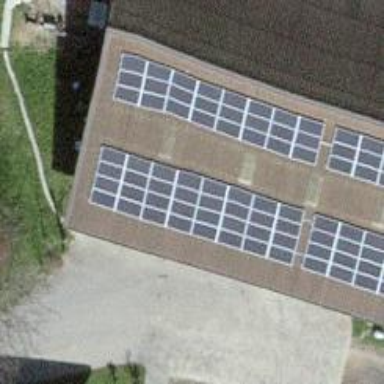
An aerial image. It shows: Solar power generator with photovoltaic panels.